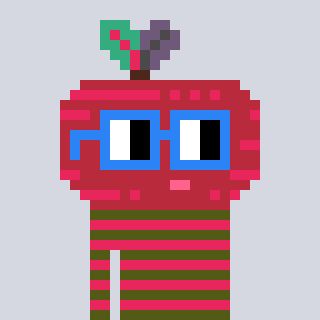
a pixel art character with square blue glasses, a beet-shaped head and a redpinkish-colored body on a cool background